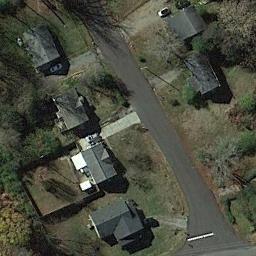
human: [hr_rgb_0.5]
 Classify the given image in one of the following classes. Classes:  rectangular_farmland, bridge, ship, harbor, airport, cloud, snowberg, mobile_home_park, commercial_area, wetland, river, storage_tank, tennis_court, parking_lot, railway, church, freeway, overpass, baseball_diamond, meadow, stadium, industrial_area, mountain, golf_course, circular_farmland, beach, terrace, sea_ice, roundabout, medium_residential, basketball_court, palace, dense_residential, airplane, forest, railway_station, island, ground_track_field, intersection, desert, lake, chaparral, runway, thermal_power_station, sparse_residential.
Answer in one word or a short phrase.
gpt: medium_residential